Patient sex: M
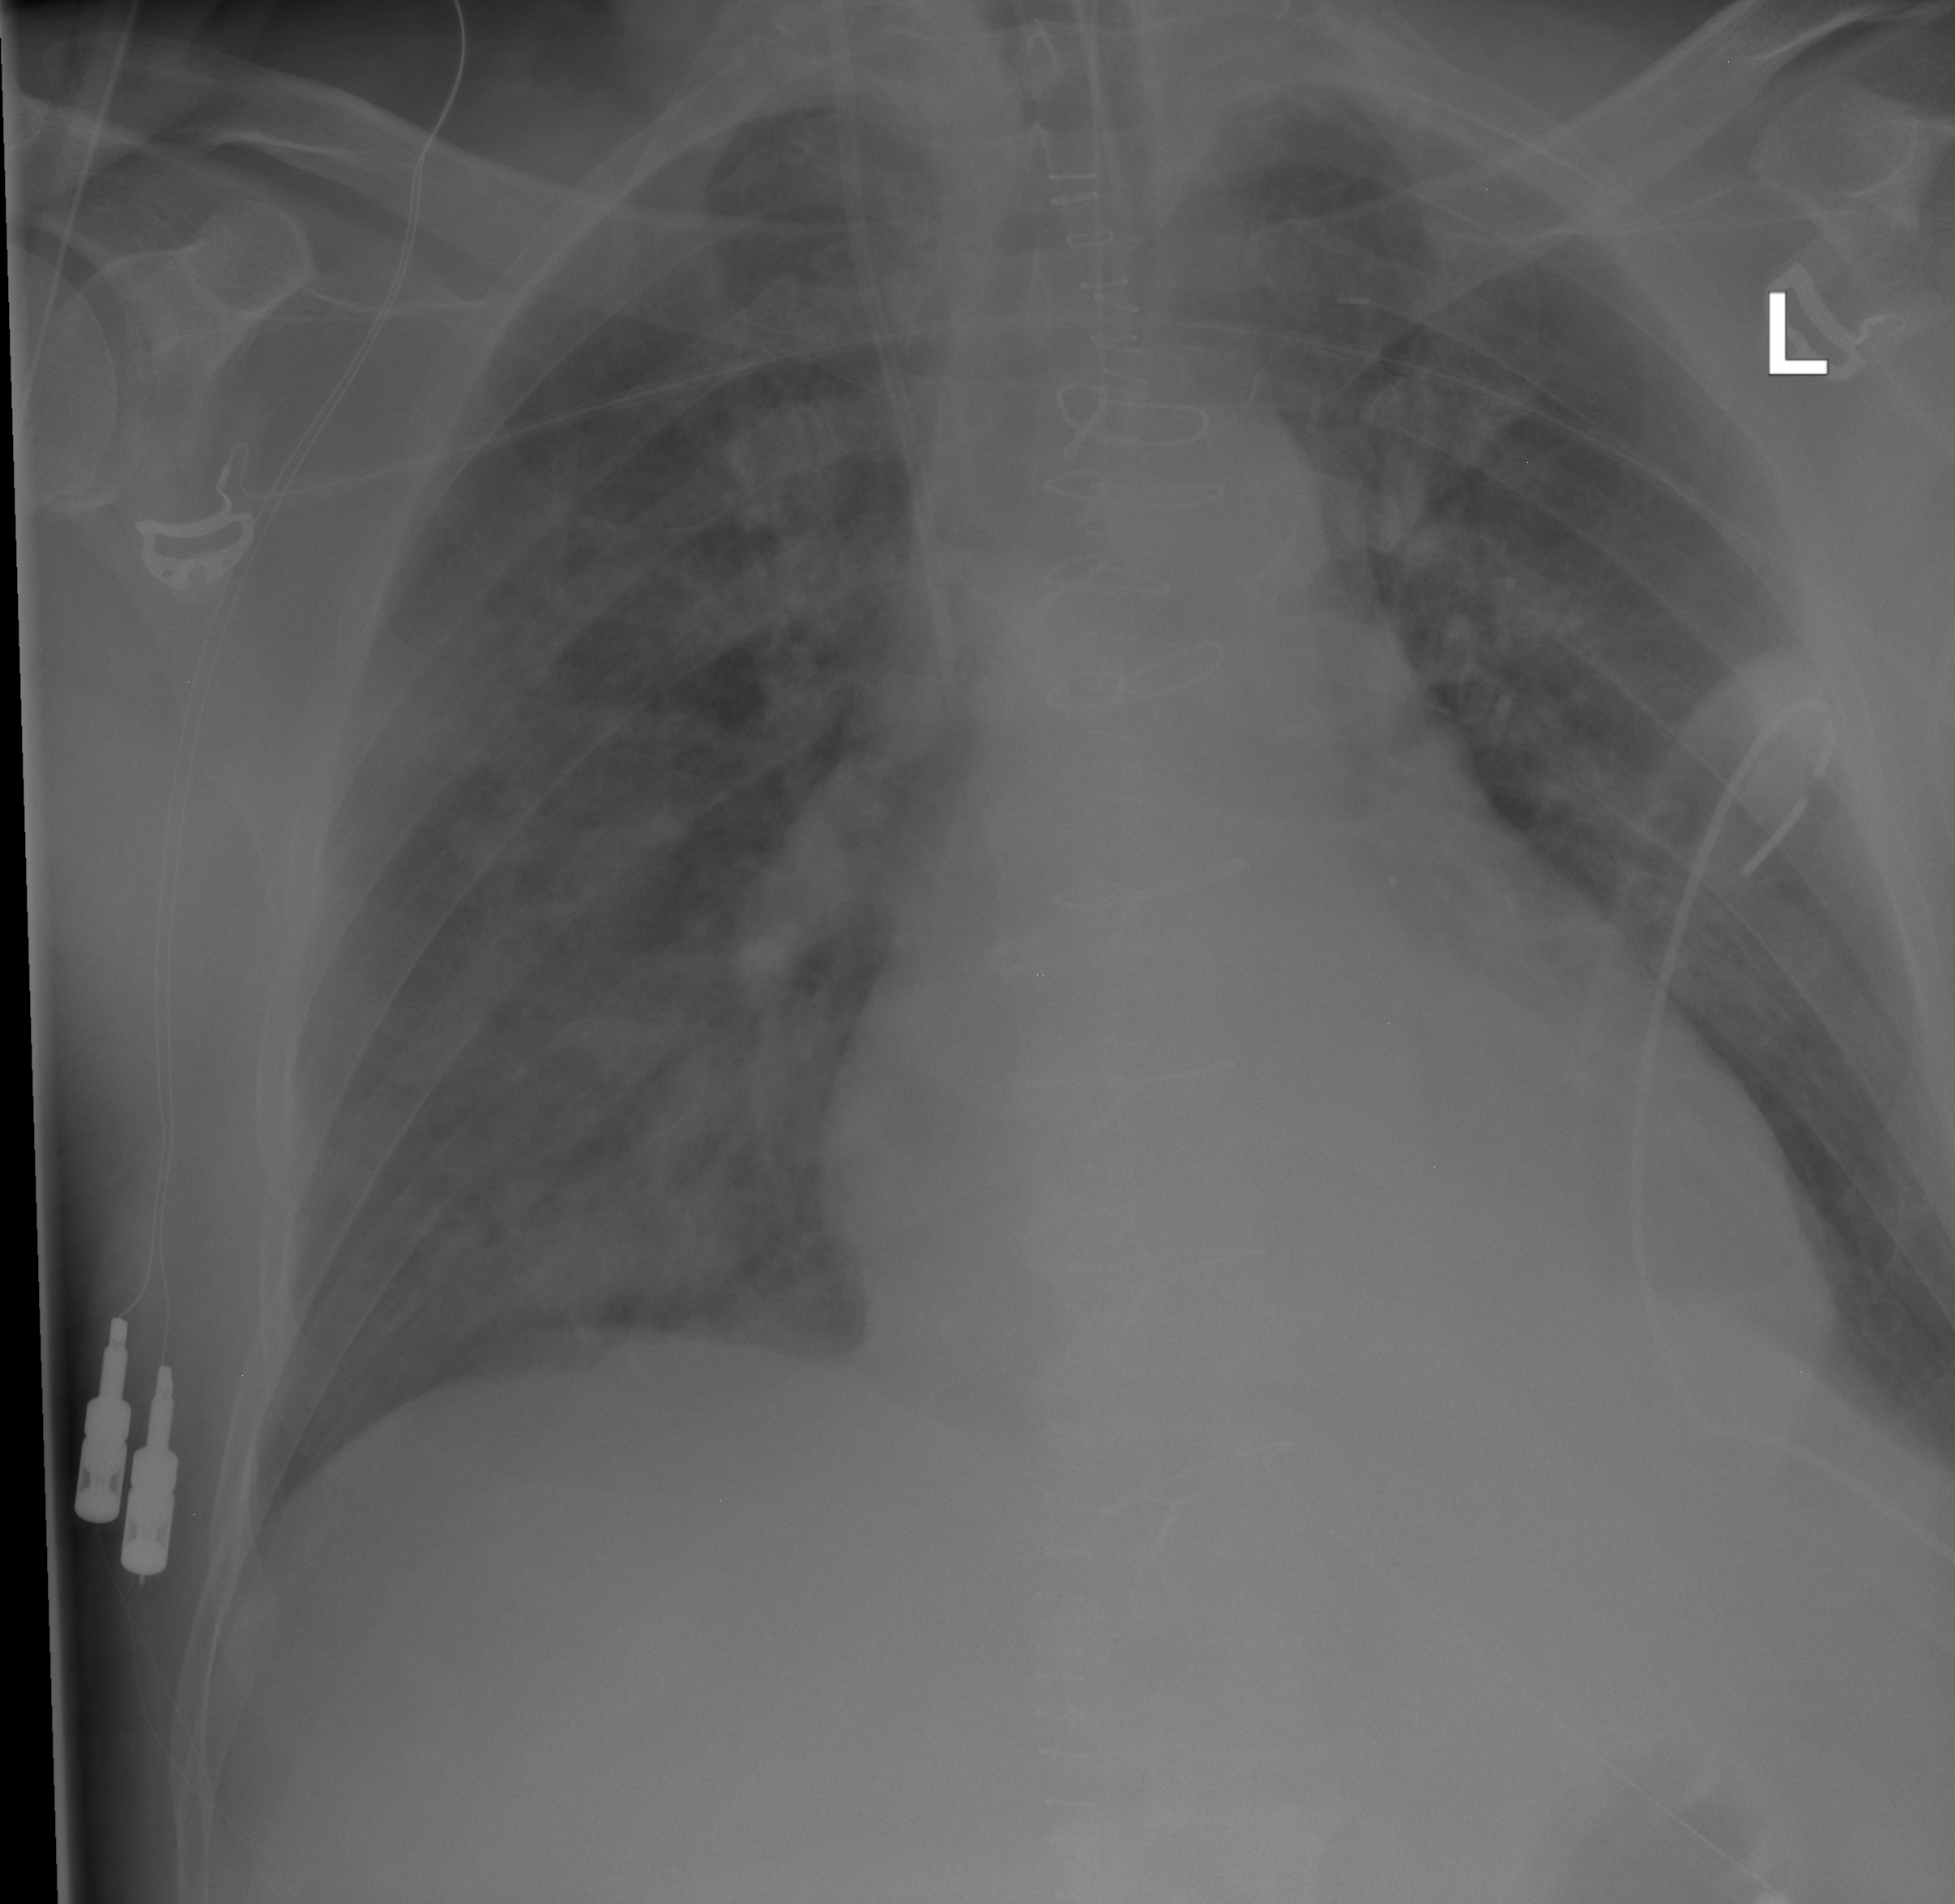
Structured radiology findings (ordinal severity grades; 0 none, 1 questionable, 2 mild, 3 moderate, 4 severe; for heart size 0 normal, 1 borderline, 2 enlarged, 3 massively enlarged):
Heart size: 2
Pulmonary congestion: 2
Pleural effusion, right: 2
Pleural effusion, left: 0
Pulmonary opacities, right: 3
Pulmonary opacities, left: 2
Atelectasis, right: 0
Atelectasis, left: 0